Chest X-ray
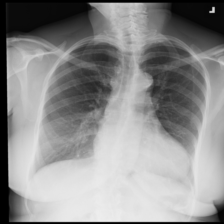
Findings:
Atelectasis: negative
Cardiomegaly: positive
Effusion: negative
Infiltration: negative
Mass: negative
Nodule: negative
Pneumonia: negative
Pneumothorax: negative
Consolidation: negative
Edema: negative
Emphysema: negative
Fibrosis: negative
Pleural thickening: negative
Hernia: negative